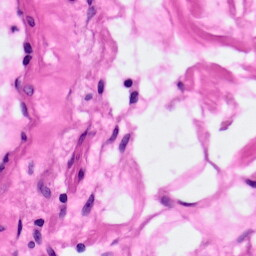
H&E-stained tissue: Pancreatic